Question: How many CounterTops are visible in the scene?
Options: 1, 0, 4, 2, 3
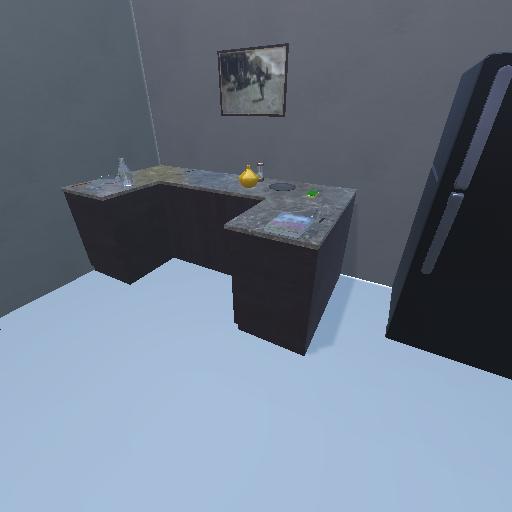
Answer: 1